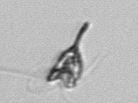
Label: Pyramimonas_longicauda